Question:
Please explain in details,thanks.
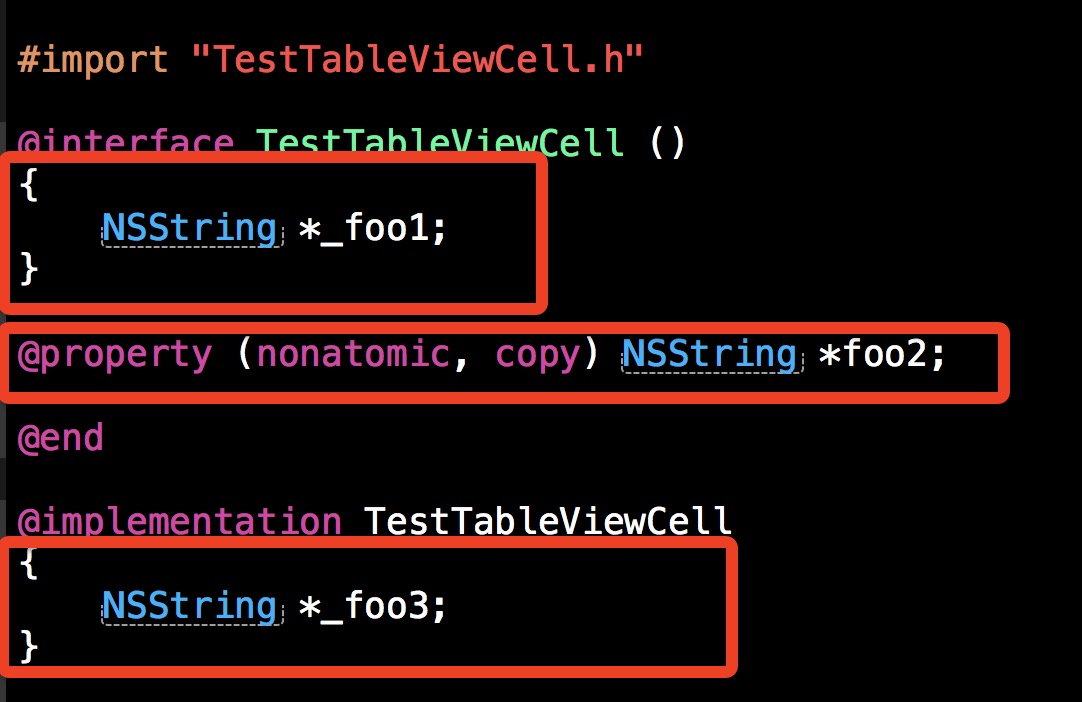
Answer: Of your three examples, '_foo1' and '_foo3' are both instance variables (ivars) and are functionally equivalent (though there are some old compilers that that didn't permit ivars in the '@implementation'). I've seen people argue passionately for the '@implementation' pattern, your '_foo3' example. See the somewhat dated <URL>.
The second pattern, 'foo2', is a property, and is a whole different kettle of fish: Regarding properties vs ivars, Apple advises using properties rather than ivars. In fact, they start the section of the <URL> chapter of the with the caveat, "It's best practice to use a property on an object any time you need to keep track of a value or another object."
Some will argue for ivars over properties for their theoretical performance benefit, but that seems like premature optimization to me, sacrificing code maintenance for negligible performance difference. The advantage of the property is that you can enjoy automatic memory semantics ('copy' vs 'strong' vs 'weak') and your code using the property is abstracted away from any special implementation details of the property, were there any.
If you're looking explanations "in detail", I'd suggest you refer to the aforementioned <URL> guide.